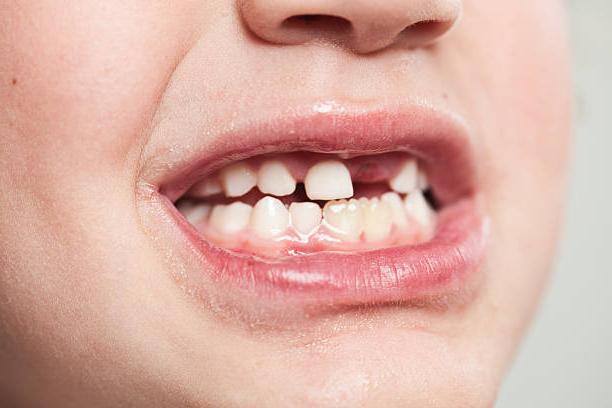
Condition: hypodontia